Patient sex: M
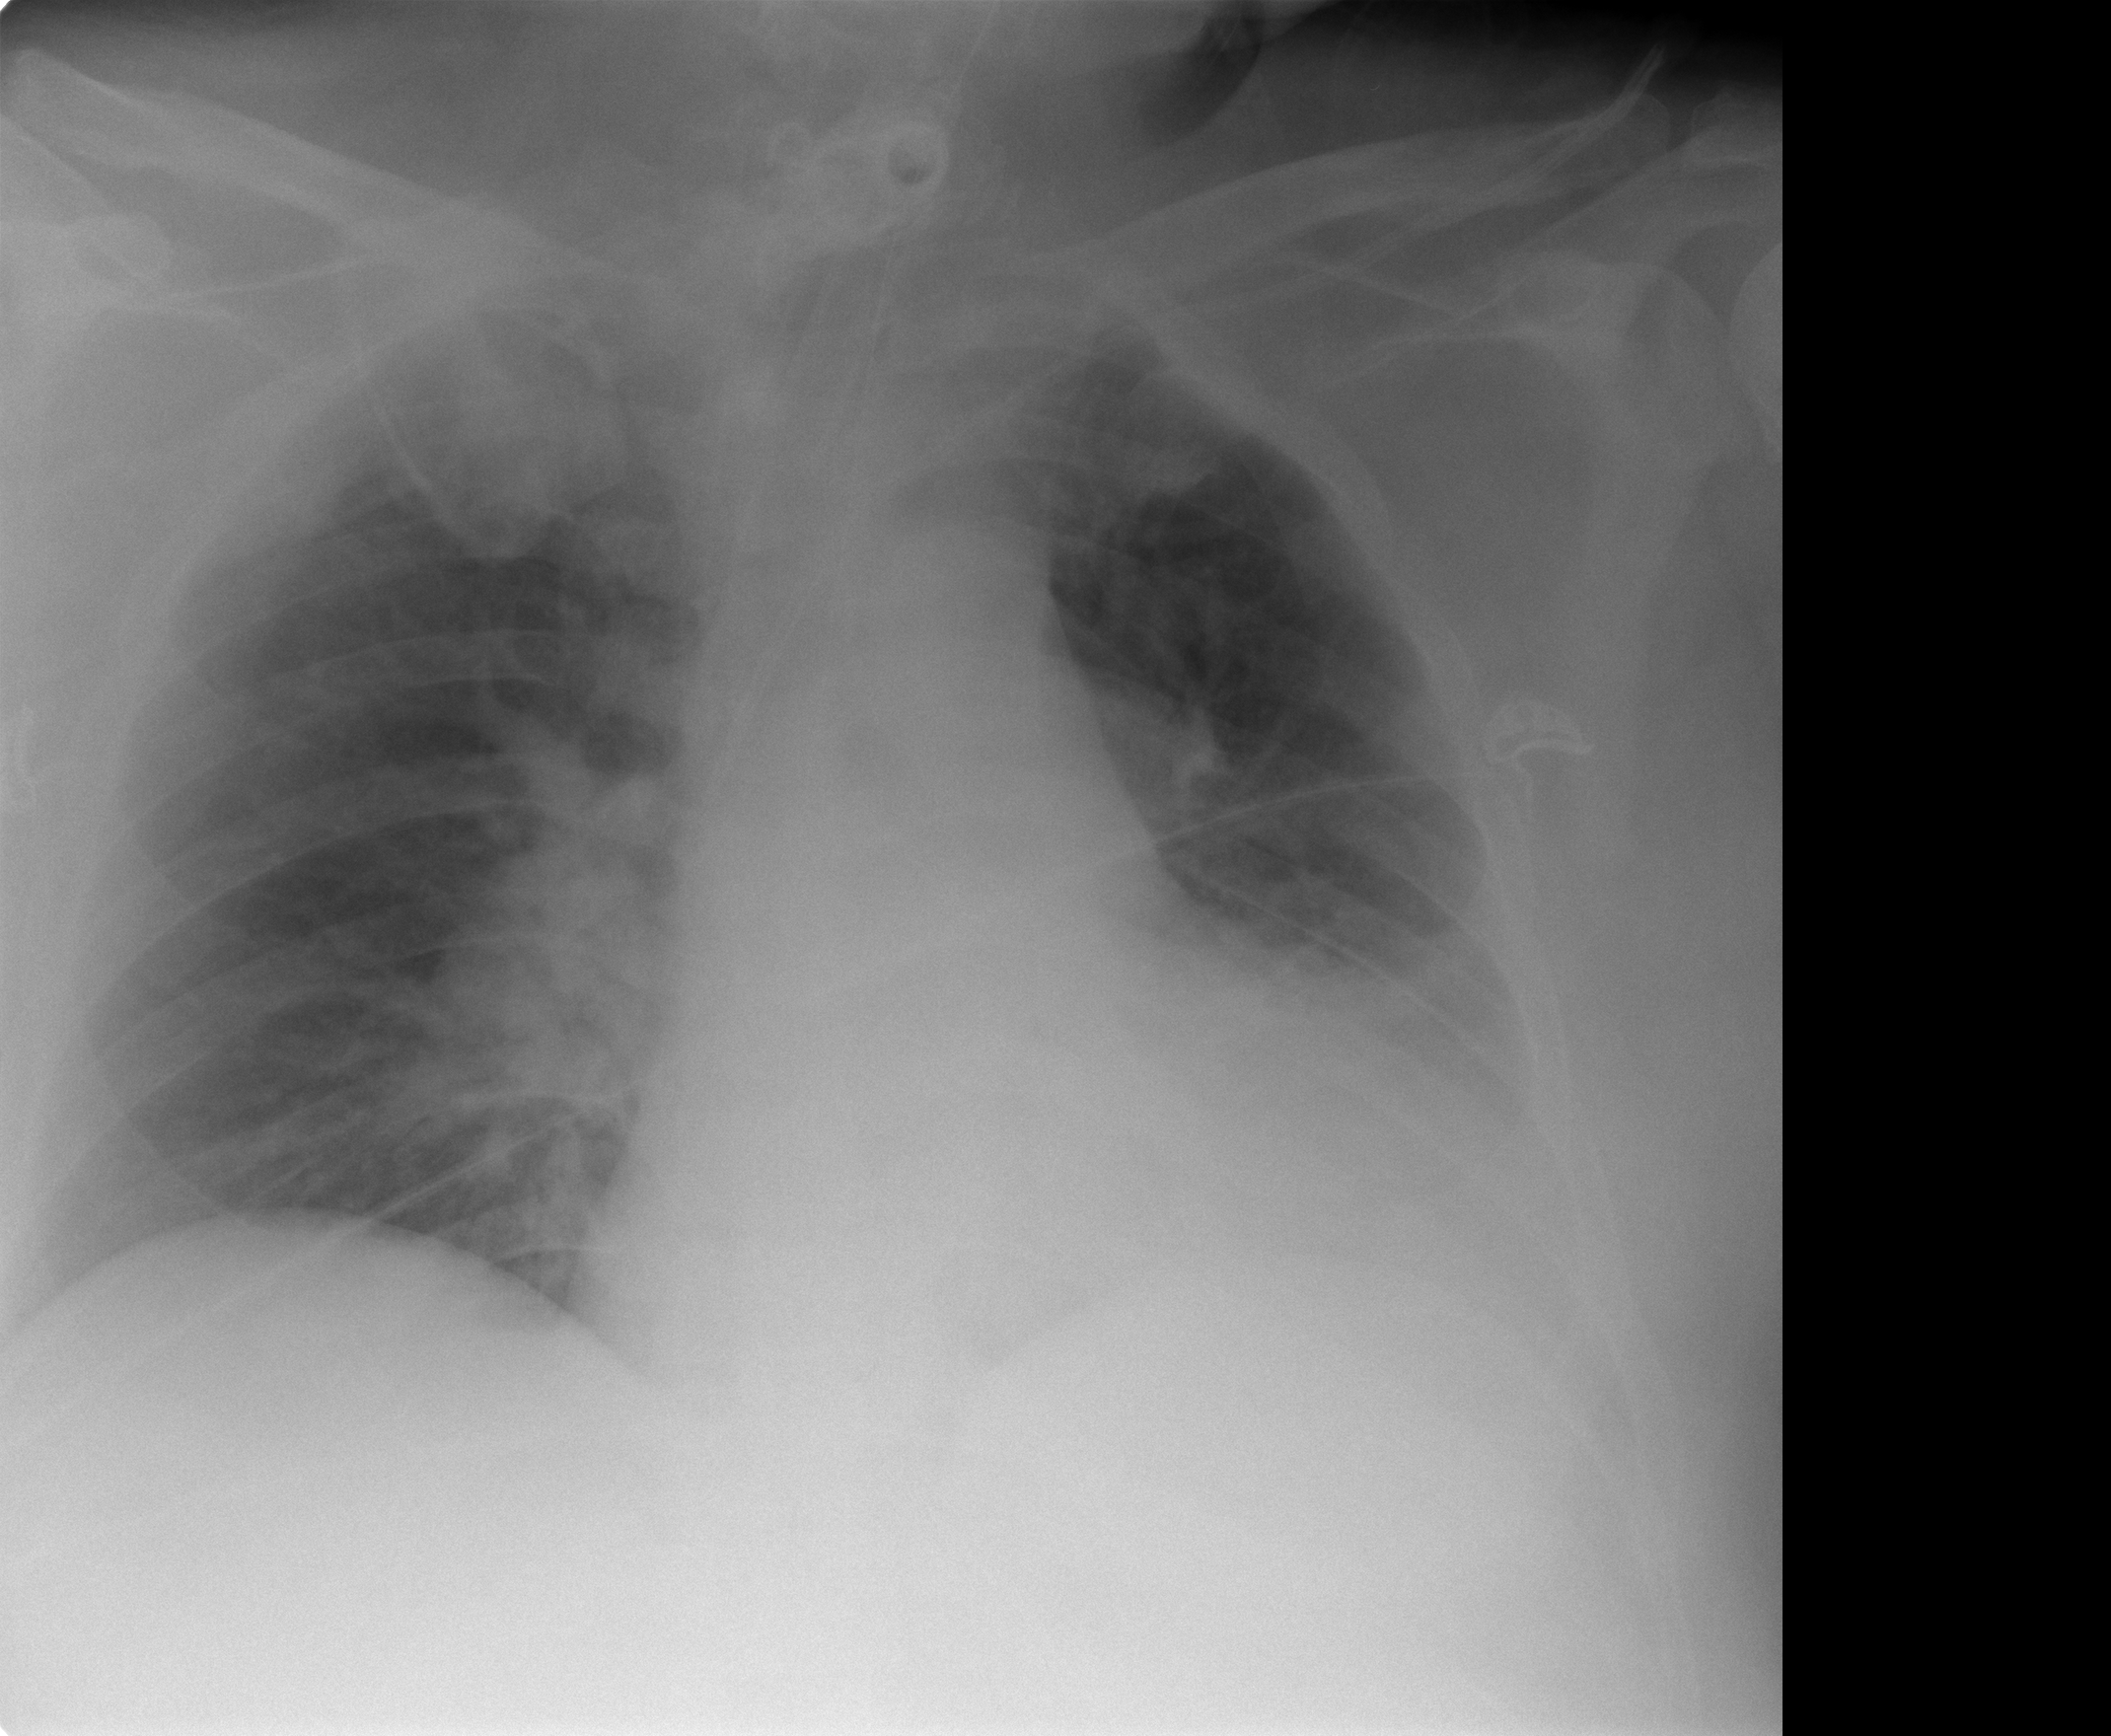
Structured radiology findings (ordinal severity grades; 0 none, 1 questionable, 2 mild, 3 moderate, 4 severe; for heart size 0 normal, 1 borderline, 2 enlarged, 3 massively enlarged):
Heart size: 2
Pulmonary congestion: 2
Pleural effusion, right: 0
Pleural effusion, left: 2
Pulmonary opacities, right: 2
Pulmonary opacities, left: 1
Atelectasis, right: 0
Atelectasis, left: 2